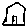
Label: house